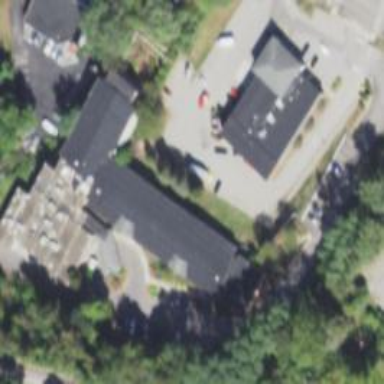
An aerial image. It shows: Nursing home.